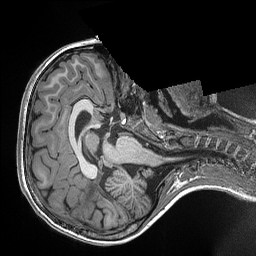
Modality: T1w
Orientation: axial
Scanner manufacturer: siemens
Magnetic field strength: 3 T
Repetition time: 2.3 s
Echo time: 0.00298 s